Question: I have an image wrapped in a draggable div#imgWrapper. I want to drop div#imgWrapper into a div#content, which is full of text. div#imgWrapper is given a float:left style by the drop code so the text in div#content flows around the inserted div#imgWrapper after the drop. See <URL>.
I don't want to let the user drag div#imgWrapper out of div#content once it's been dropped so I also have the drop code destroy the draggability of div#imgWrapper:
'''
ui.draggable.draggable('destroy');
'''
This all works fine, except that the destroy call generates an error that I see with console.log:

Does anyone know what's causing this and how I can get rid of it?
Thanks
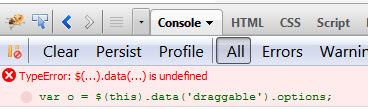
Answer: Another option is to disable the draggable. This also won't allow the user to drag the image again but - as it seems - this doesn't throw an error.
'''
ui.draggable.draggable('disable').css('opacity', '1');
'''
Updated <URL>
I just added the '.css('opacity', '1')' because normally there would be a lower opacity to indicate the disabled draggable.
This results in the same as your desired behaviour. But this of course doesn't remove the draggable property completely.